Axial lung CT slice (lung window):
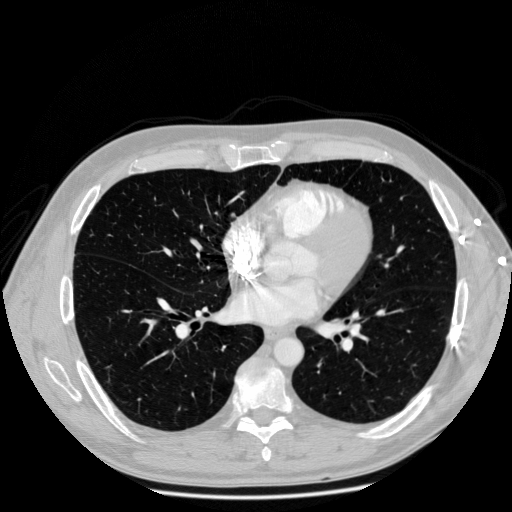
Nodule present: no